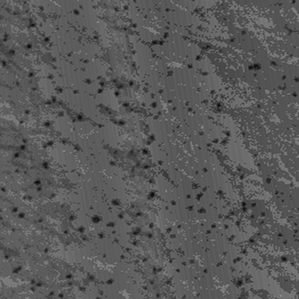
Label: frost